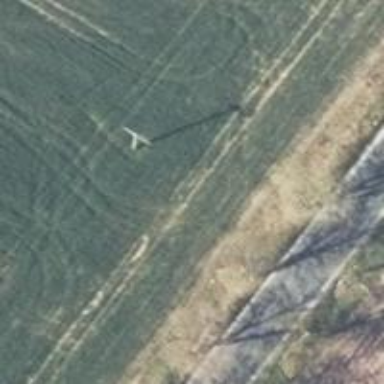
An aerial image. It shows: Power pole.